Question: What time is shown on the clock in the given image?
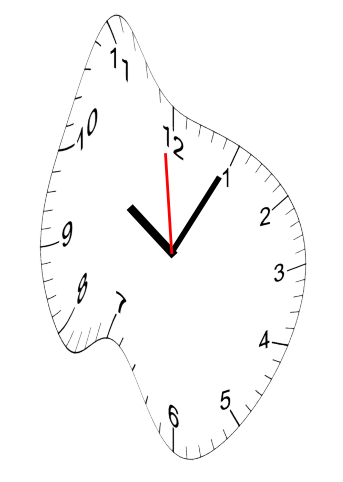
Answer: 10:04:59